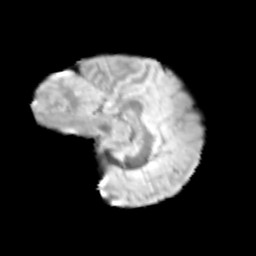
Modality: T2w
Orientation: sagittal
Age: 10
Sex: female
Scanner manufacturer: siemens
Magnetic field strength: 3 T
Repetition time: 3.8 s
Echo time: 0.07 s